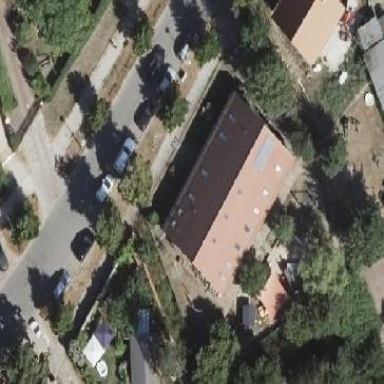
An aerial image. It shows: Kindergarten building.